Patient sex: F
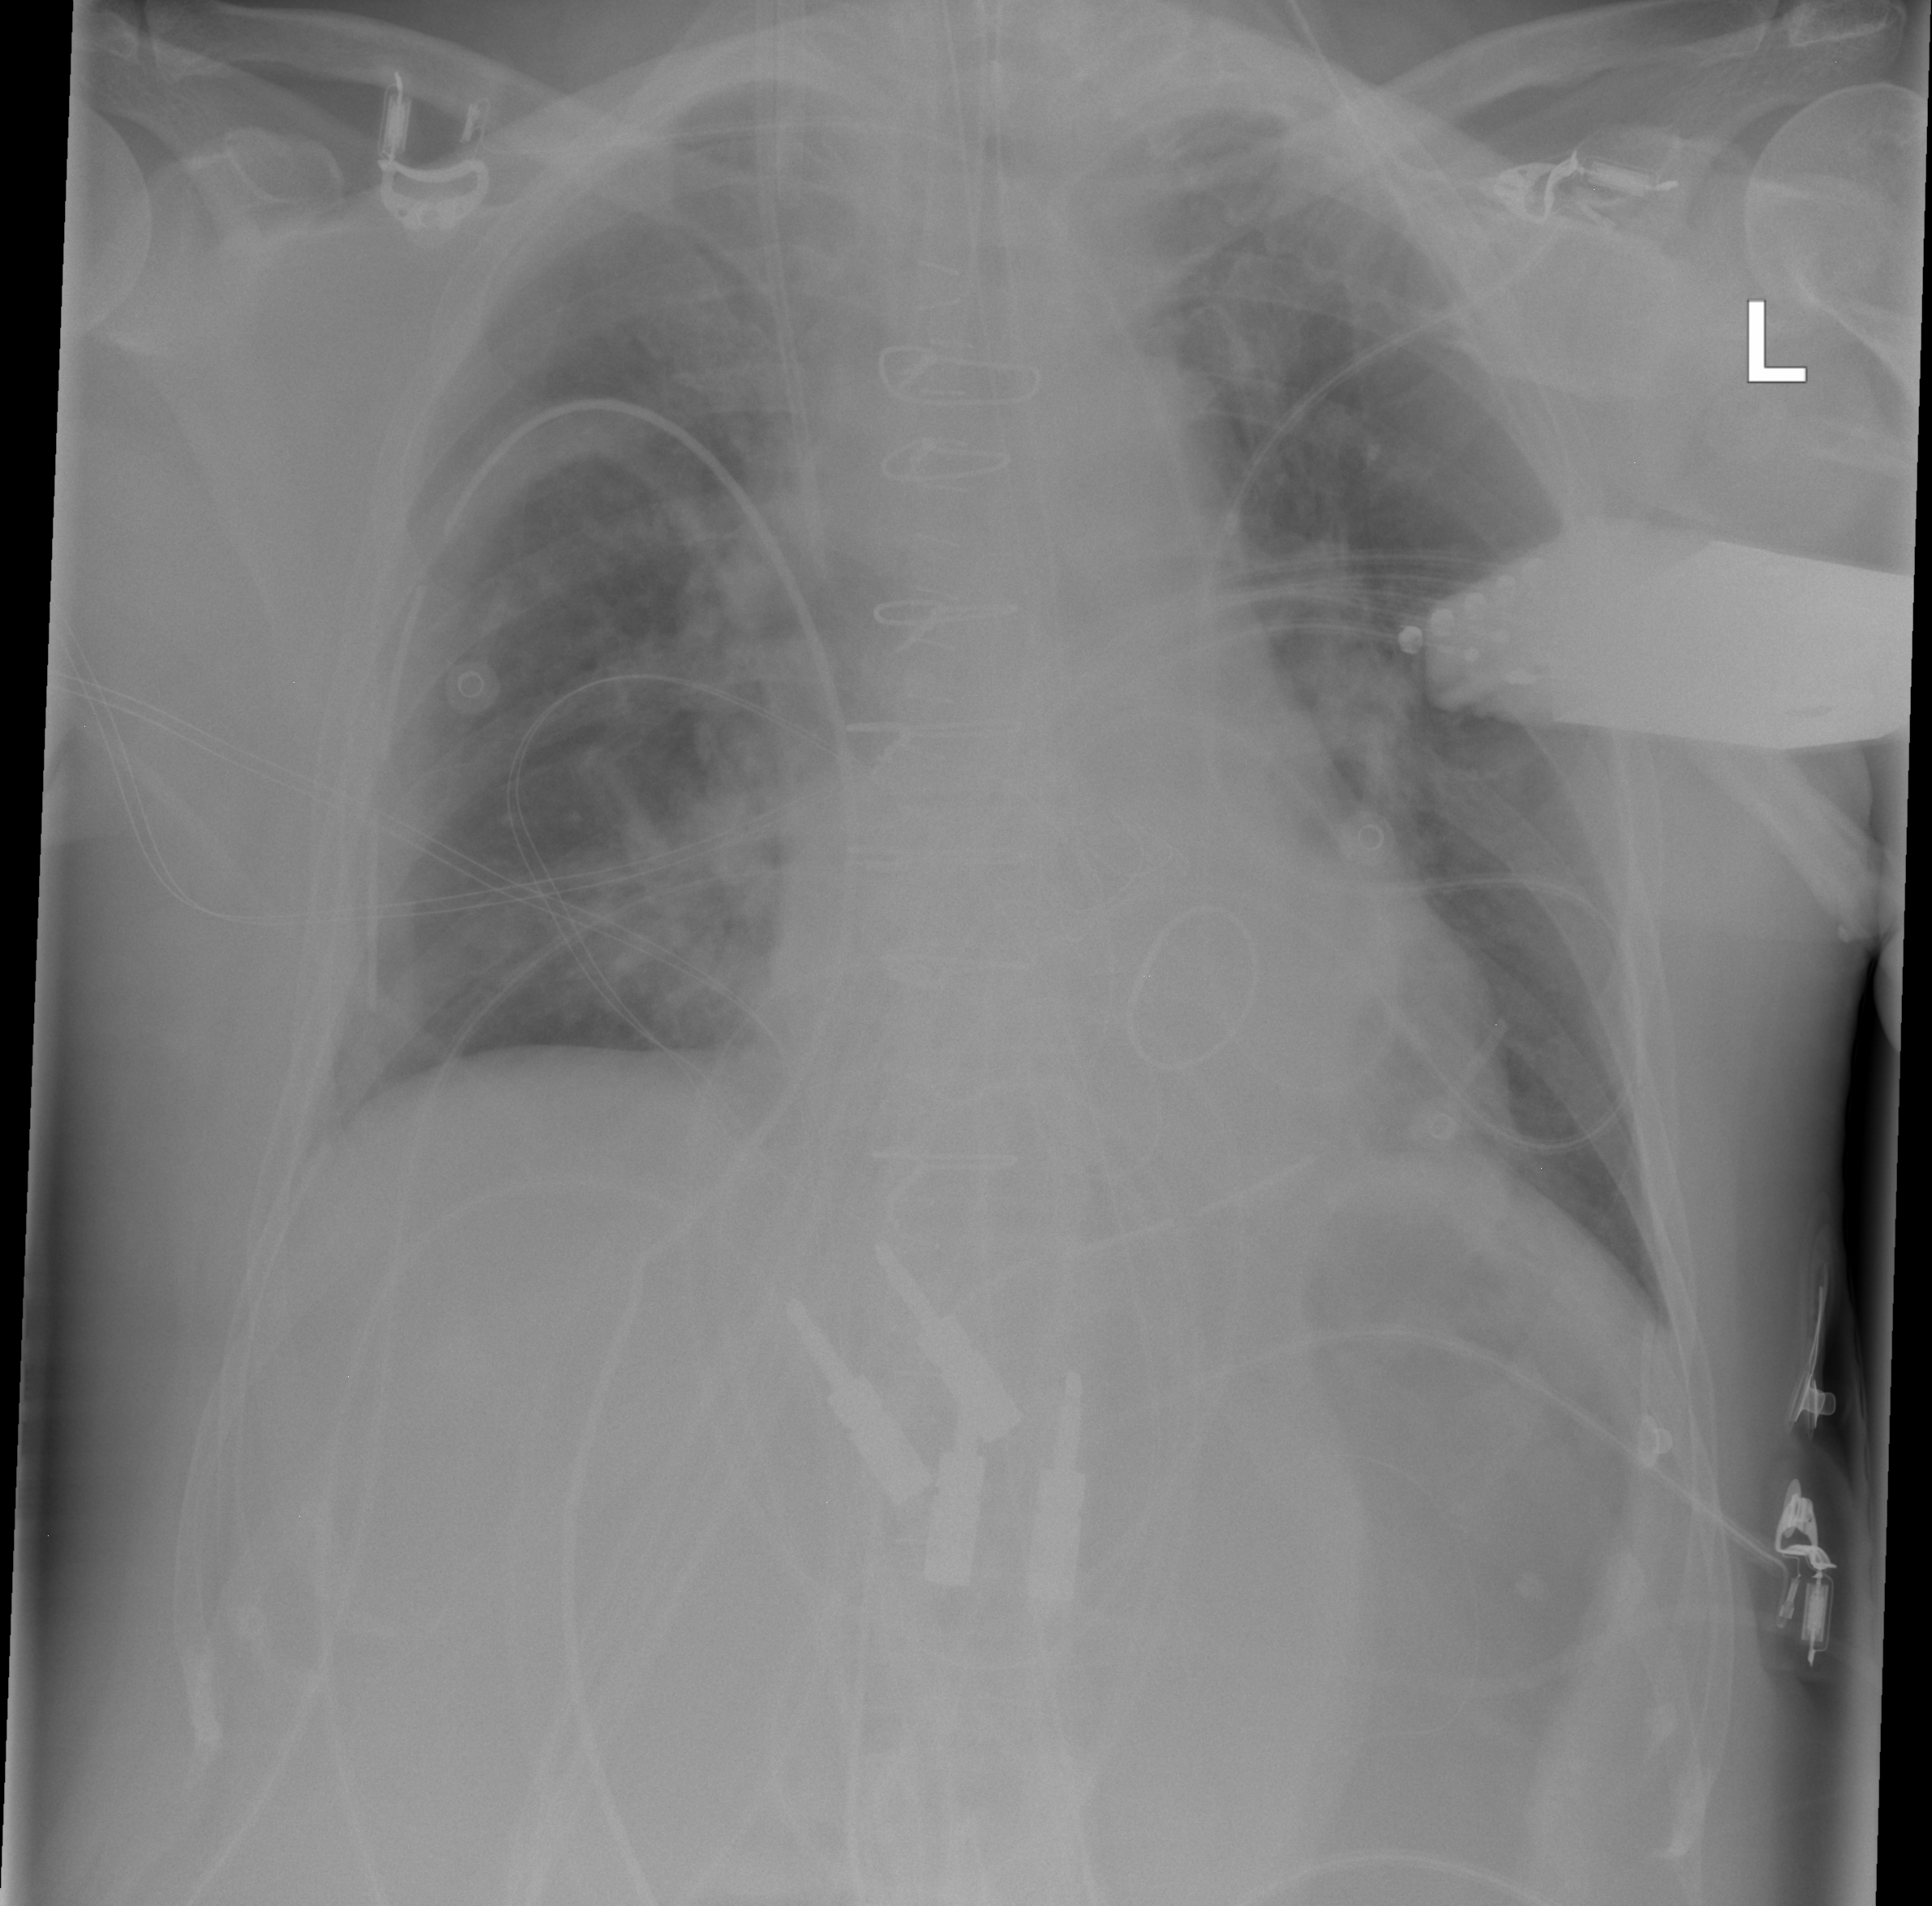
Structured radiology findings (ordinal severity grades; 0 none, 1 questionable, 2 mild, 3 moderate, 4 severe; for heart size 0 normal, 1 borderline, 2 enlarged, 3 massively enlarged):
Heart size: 0
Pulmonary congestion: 2
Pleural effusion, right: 0
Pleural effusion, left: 0
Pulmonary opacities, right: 2
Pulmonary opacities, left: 2
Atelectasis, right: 1
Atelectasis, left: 1